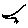
Label: bird